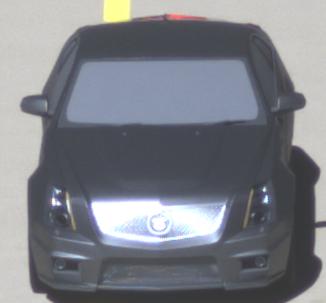
Make: Cadillac
Model: CTS-V
Detailed model: CTS-V (II) Limousine
Model produced from: 2008/11
Model produced until: 2010/12
Doors: 4
Color: gray
Road condition: wet road
Daytime: morning or afternoon
Contrast: high contrast